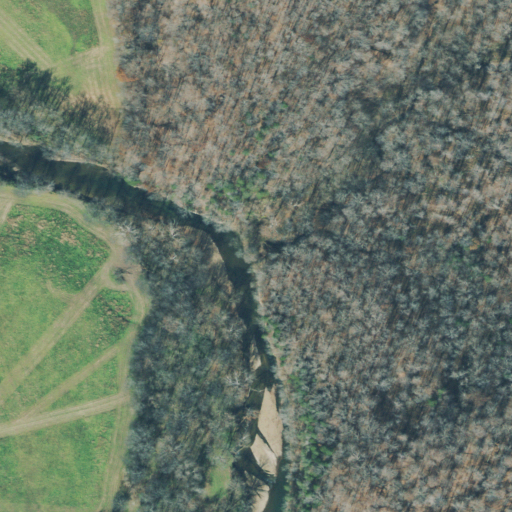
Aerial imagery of valley in Tennessee named Hollis Hollow containing deciduous forest, pasture, woody wetlands, open development, mixed forest, and open water